Field crop: maize
Growth stage: 2
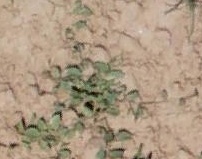
Species: convolvulus